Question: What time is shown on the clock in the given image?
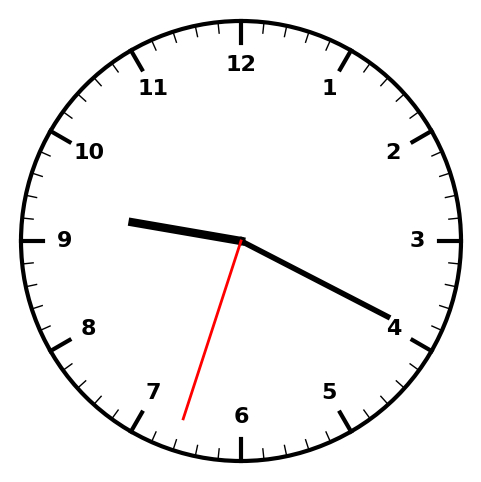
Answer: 09:19:33